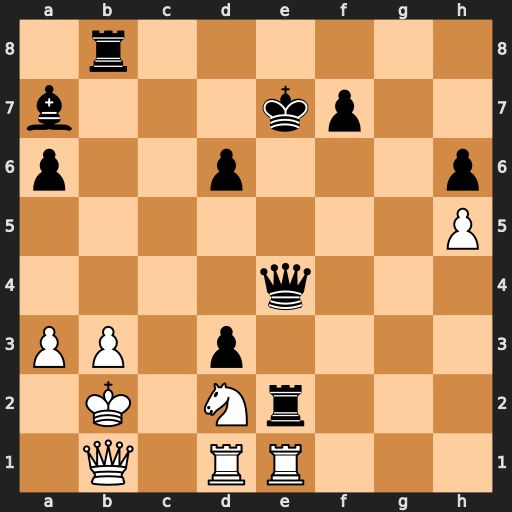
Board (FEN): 1r6/b3kp2/p2p3p/7P/4q3/PP1p4/1K1Nr3/1Q1RR3
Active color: w
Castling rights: -
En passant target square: -
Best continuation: Rxe2 Qxe2 Re1